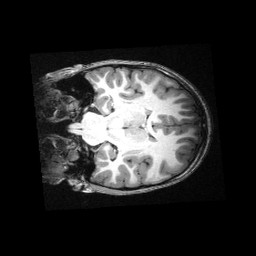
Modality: T1w
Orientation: coronal
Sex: male